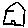
Label: house